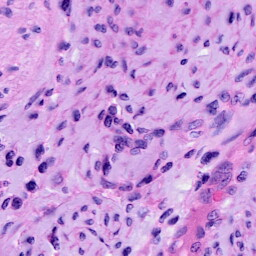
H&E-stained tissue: Cervix